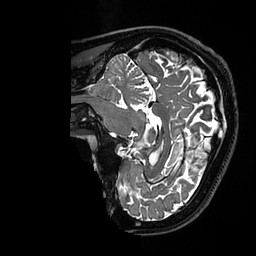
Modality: T2w
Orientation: sagittal
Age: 26
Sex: male
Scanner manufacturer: ge
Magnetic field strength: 3 T
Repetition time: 3.202 s
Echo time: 0.05868 s